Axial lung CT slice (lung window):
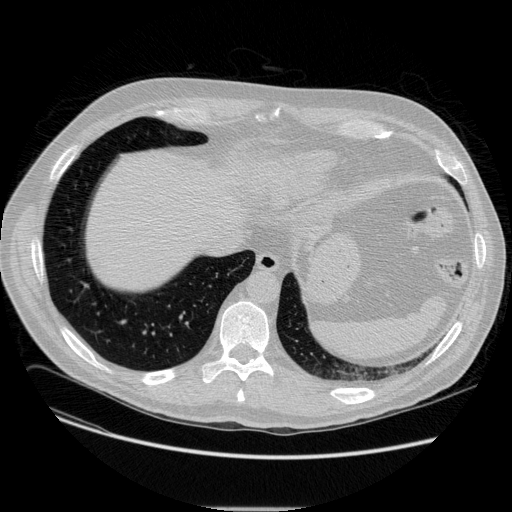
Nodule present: no